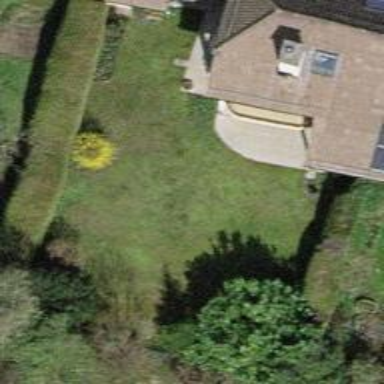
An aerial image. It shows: Garden enclosed by fence.